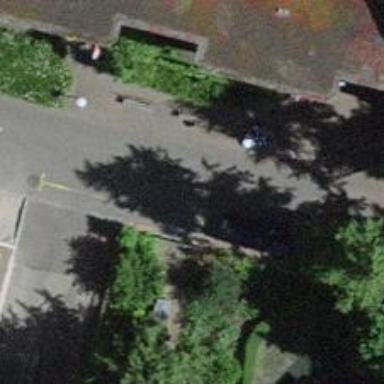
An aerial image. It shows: Asphalt road in living street.